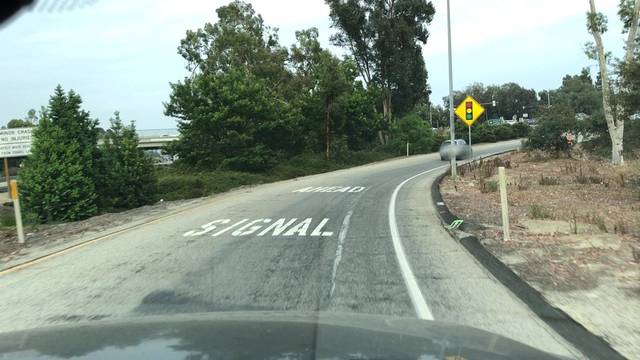
Region: United States
Coordinates: 34.271, -119.215